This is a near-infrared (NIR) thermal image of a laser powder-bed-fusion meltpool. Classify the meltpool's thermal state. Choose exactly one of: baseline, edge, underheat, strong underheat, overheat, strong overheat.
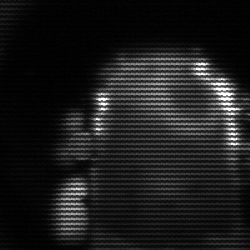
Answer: baseline